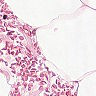
Metastatic tissue present: no